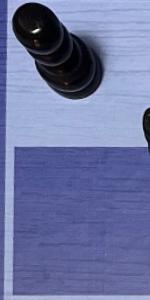
Label: Empty